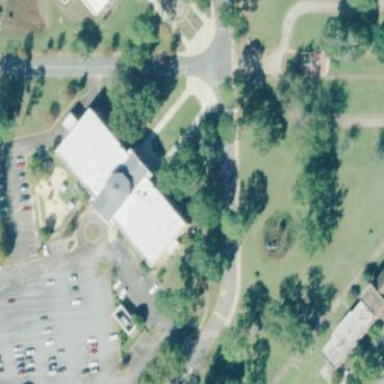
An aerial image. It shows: College building.